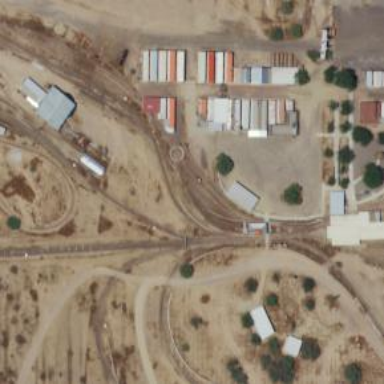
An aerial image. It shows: Miniature railway.